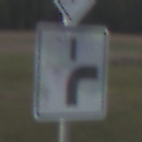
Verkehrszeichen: VerlaufVorfahrtsstrasse8
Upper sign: Vorfahrtsstrasse
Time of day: SunriseSunset
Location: Outdoor (Nature)
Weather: PartlyCloudy
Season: NotSpecified
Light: Natural